Field crop: maize
Growth stage: 2
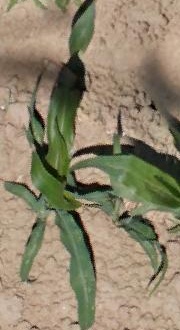
Species: maize